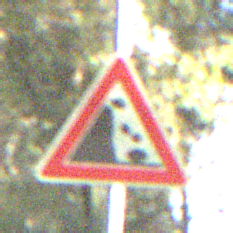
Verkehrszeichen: SteinschlagLinks
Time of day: MorningAfternoon
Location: Outdoor (Nature)
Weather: Clear
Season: NotSpecified
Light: Natural